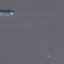
Land use / land cover: SeaLake